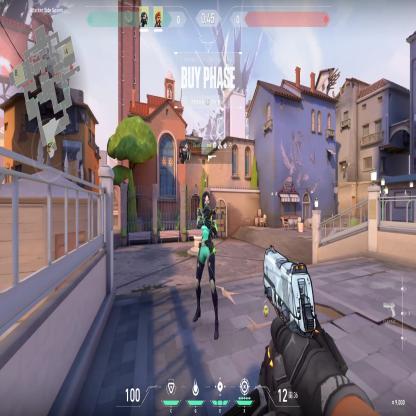
Label: teammate